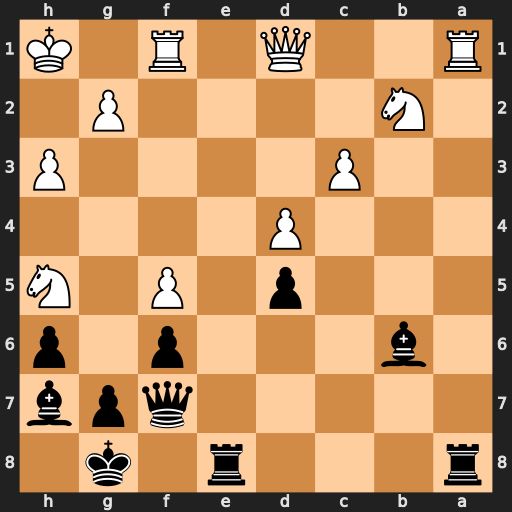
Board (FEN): r3r1k1/5qpb/1b3p1p/3p1P1N/3P4/2P4P/1N4P1/R2Q1R1K
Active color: b
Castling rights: -
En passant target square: -
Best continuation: Rxa1 Qxa1 Qxh5